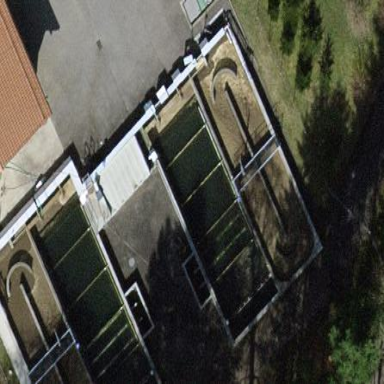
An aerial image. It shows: View of wastewater plant.